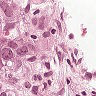
Metastatic tissue present: yes